Field crop: maize
Growth stage: 2
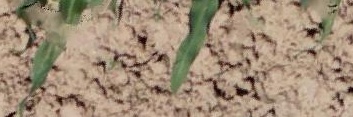
Species: maize